Aerial crown-view tile of a tropical tree (Barro Colorado Island, Panama), acquired 20241014:
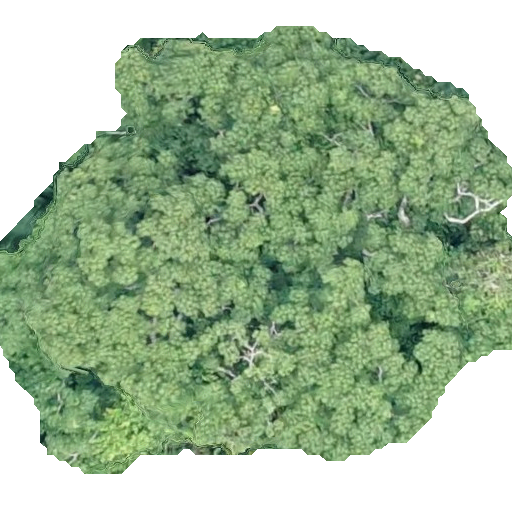
Species: Pseudobombax septenatum
GBIF accepted scientific name: Pseudobombax septenatum
Crown area: 279.687 m²